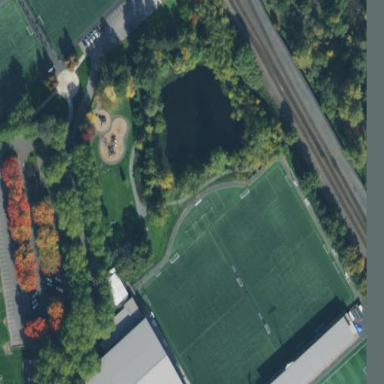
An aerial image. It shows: Artificial turf soccer pitch for leisure activities.